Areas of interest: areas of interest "Commercial service"
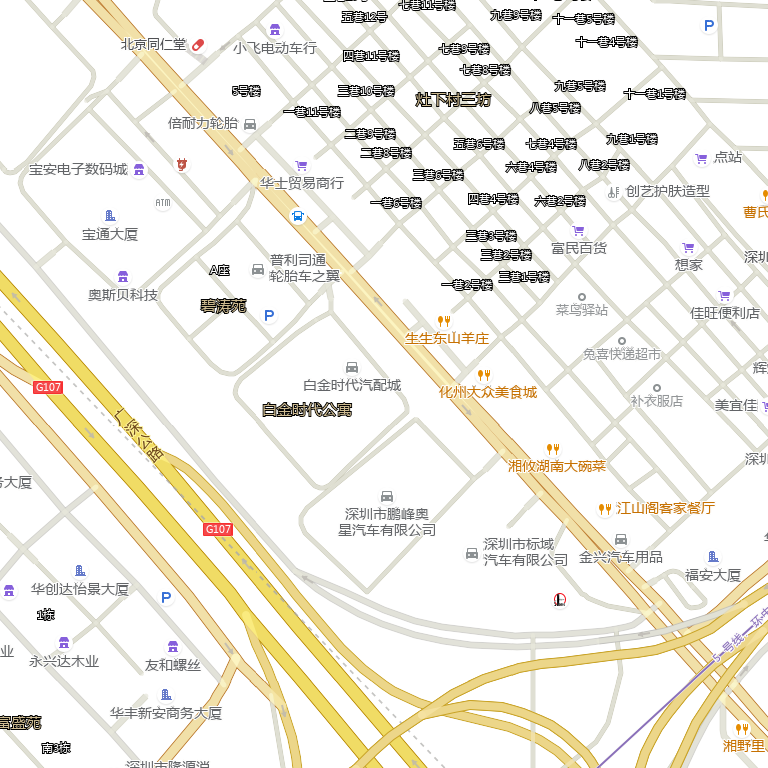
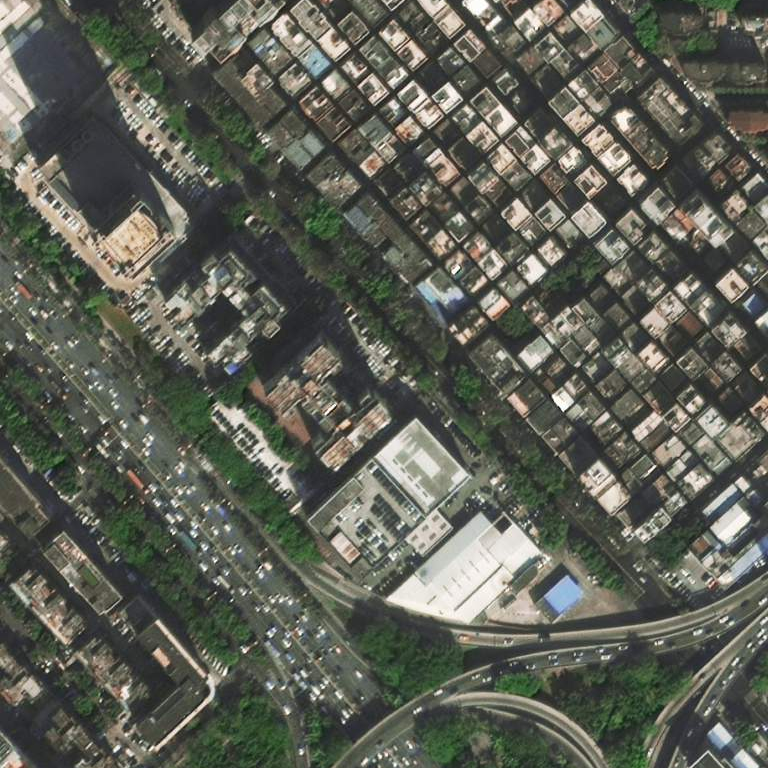